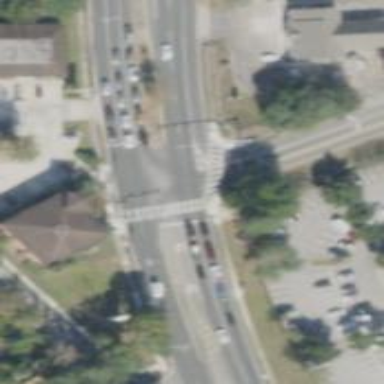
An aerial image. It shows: Marked crossing on the road.